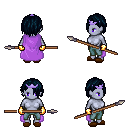
a pixel art fantasy rpg character, female body template, dark elf, purple skin, lavender cape, teal pants, raven bangs hairstyle, purple tiara, gold gloves, brown slippers, spear, four views (front, back, left, right), 2x2 character sprite sheet, small pixel art, hard edges, no anti-aliasing